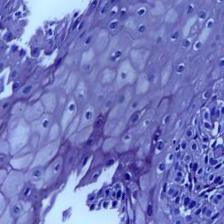
Diagnosis: Normal